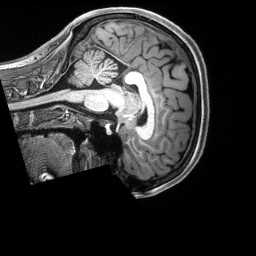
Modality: T1w
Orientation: sagittal
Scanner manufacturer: siemens
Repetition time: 2.5 s
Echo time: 0.00231 s